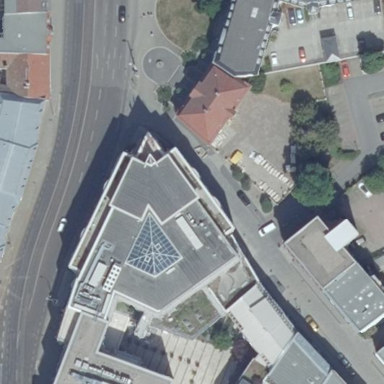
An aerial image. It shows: Part of building.